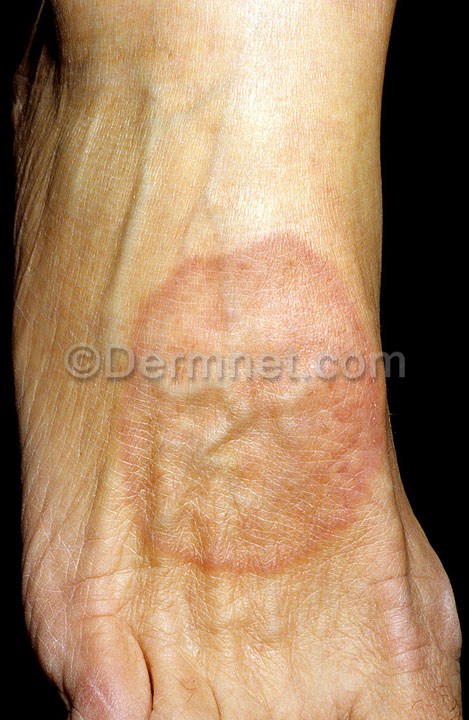
Disease: Systemic Disease